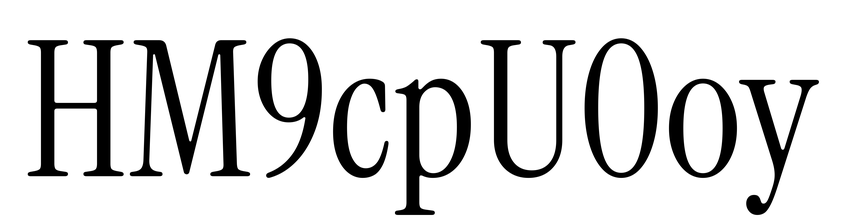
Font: InstrumentSerif-Regular